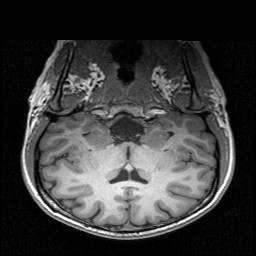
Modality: T1w
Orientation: sagittal
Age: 27
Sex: female
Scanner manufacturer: siemens
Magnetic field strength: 3 T
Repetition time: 1.9 s
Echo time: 0.00226 s